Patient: sex M, age 65
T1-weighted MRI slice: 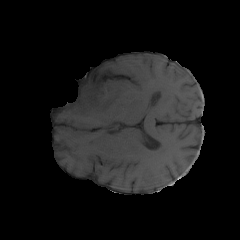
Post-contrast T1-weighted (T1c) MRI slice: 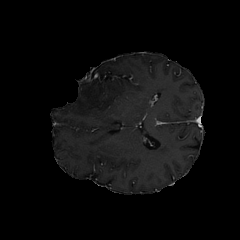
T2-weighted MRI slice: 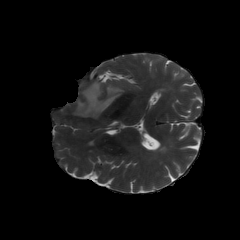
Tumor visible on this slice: yes
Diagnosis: Glioblastoma, IDH-wildtype
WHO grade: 4